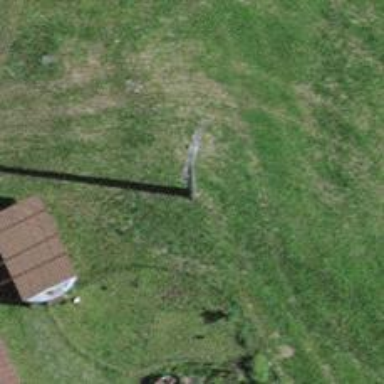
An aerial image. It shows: Power tower.